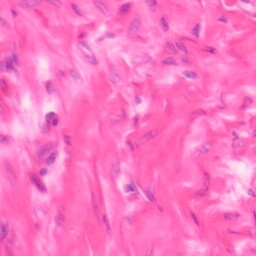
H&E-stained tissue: Colon